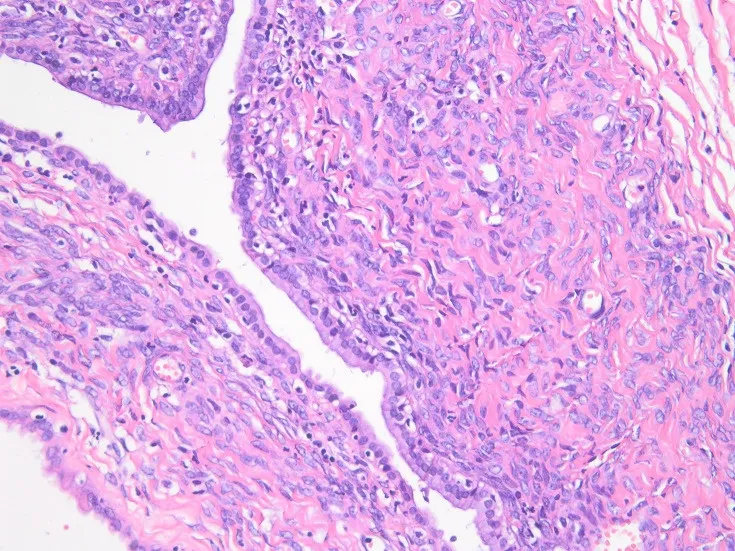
Microscopic examination of the resected specimen showing mucinous cystic neoplasm with low-grade intraepithelial neoplasia.
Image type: pathology (h&e)